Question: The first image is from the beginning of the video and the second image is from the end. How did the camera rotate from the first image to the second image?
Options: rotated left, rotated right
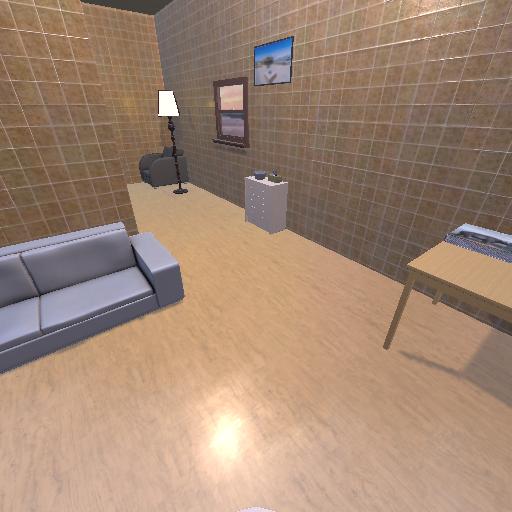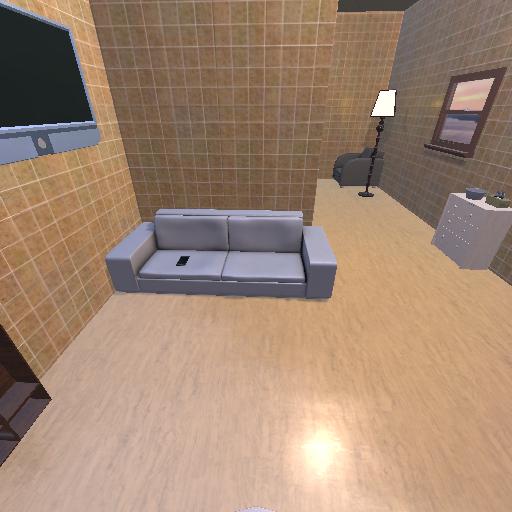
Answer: rotated left